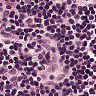
Metastatic tissue present: no